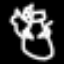
Label: angel